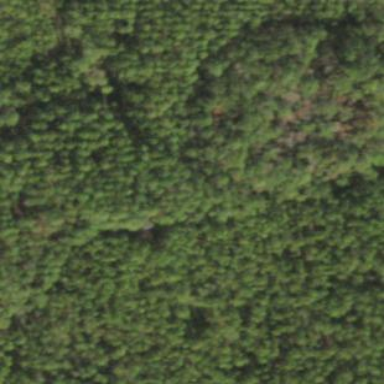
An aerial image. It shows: Beautiful woodland area.